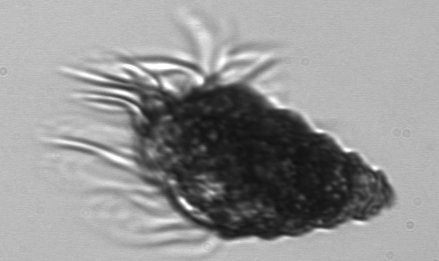
Label: Laboea_strobila